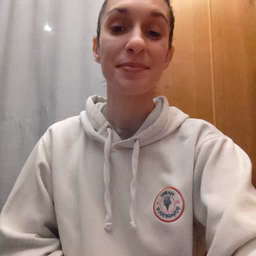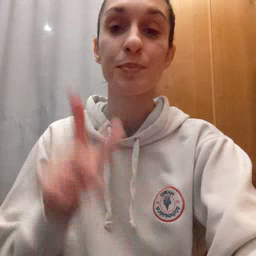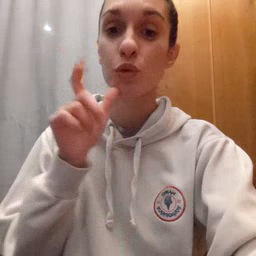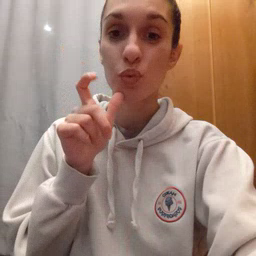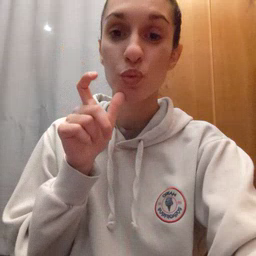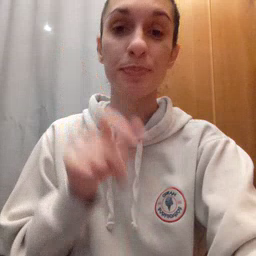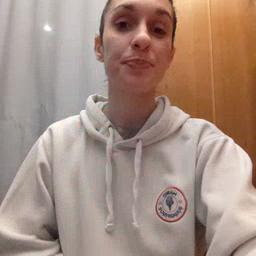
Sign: who